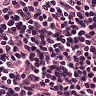
Metastatic tissue present: no